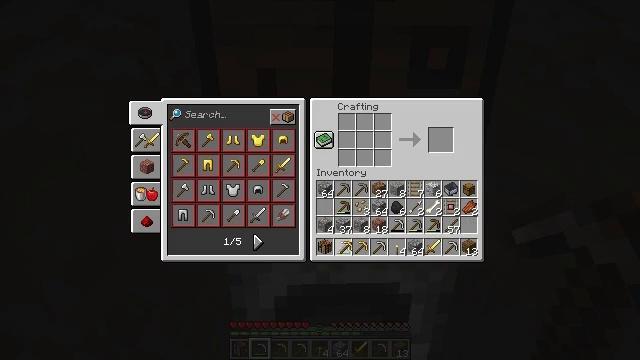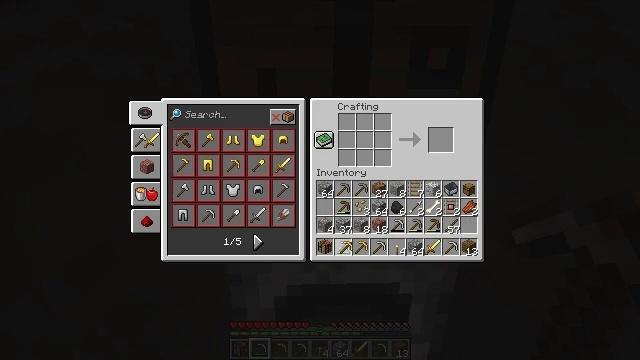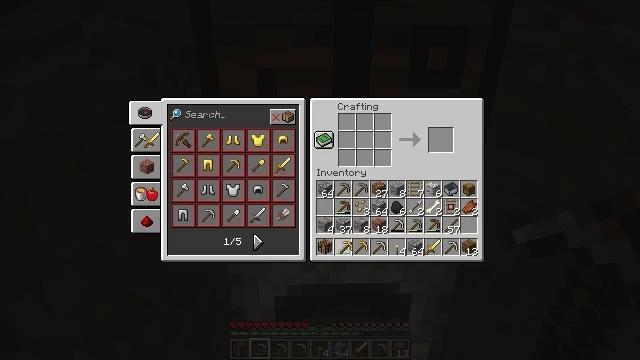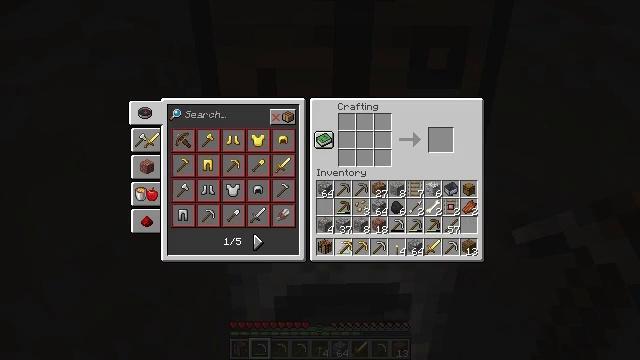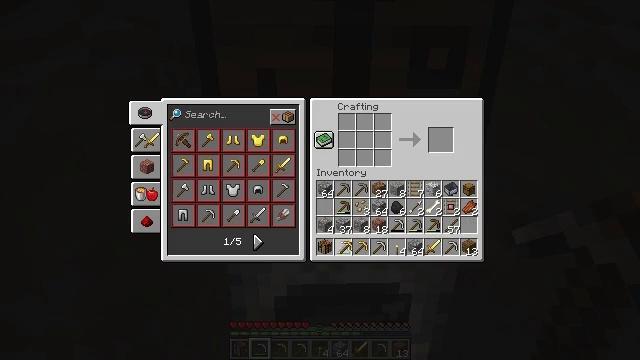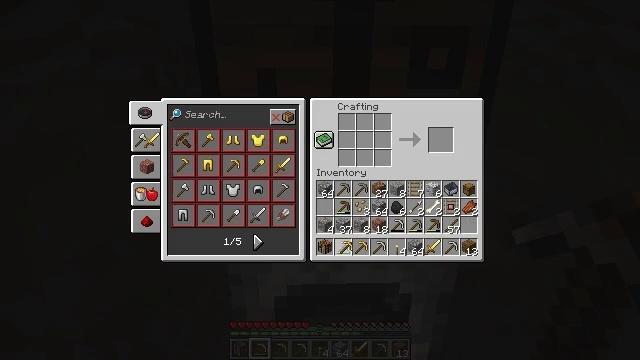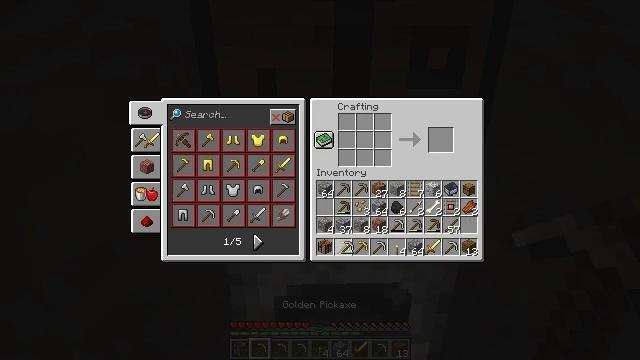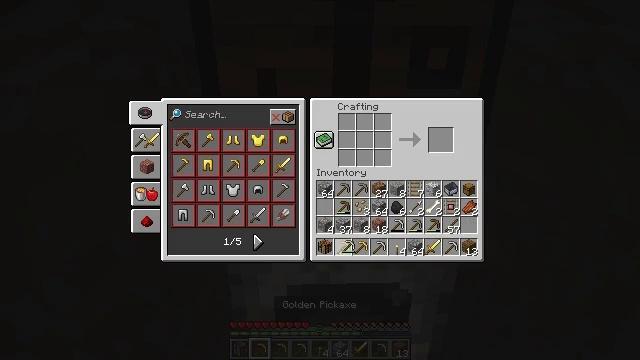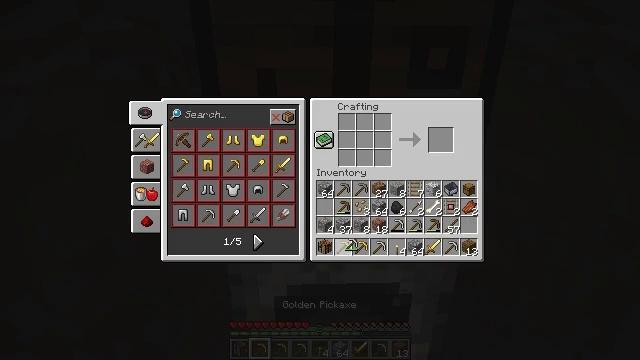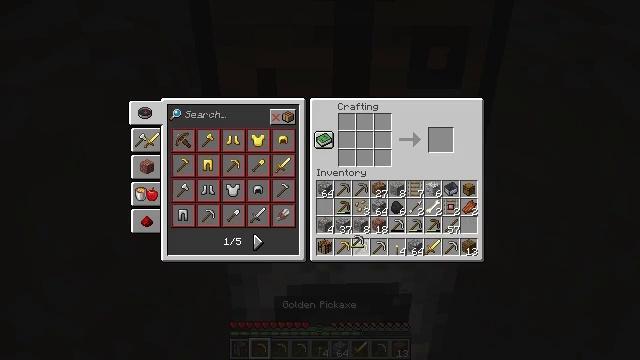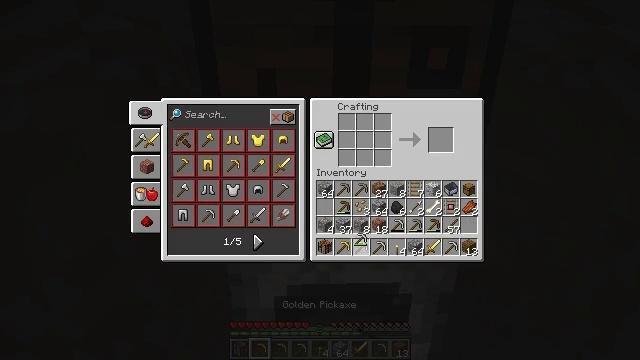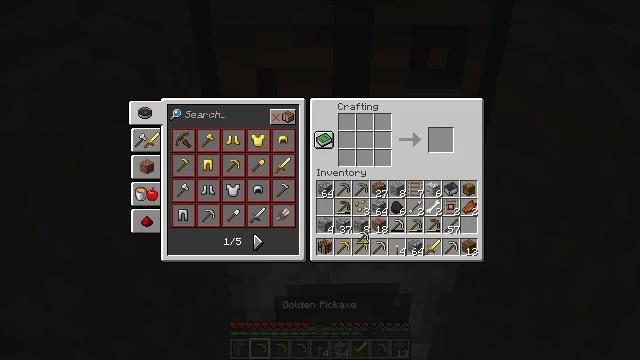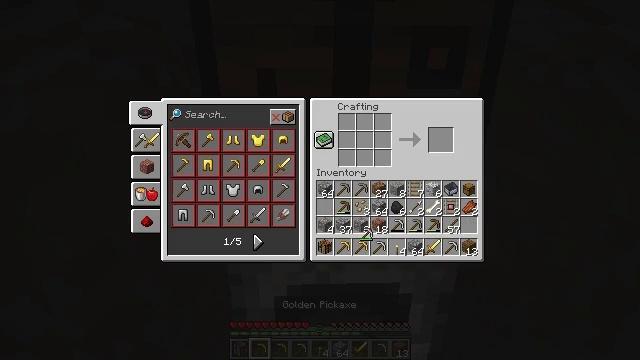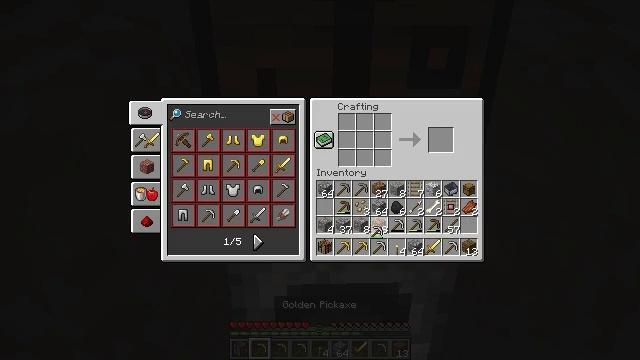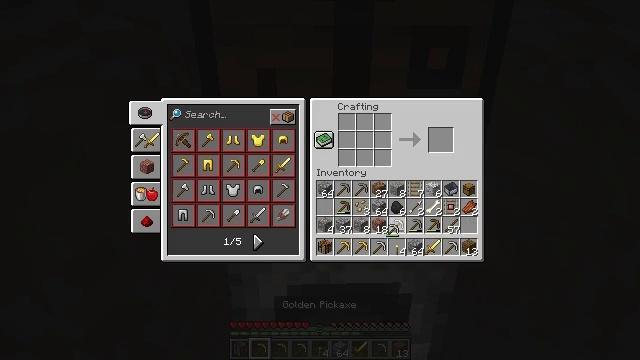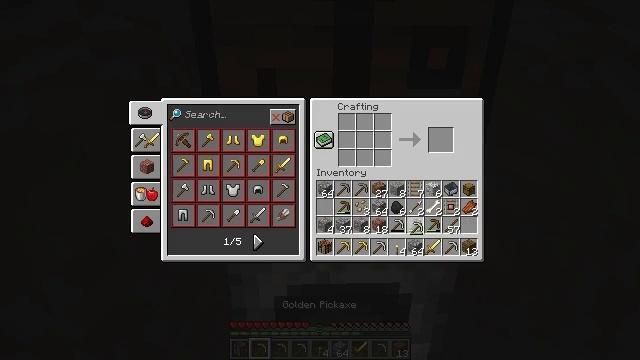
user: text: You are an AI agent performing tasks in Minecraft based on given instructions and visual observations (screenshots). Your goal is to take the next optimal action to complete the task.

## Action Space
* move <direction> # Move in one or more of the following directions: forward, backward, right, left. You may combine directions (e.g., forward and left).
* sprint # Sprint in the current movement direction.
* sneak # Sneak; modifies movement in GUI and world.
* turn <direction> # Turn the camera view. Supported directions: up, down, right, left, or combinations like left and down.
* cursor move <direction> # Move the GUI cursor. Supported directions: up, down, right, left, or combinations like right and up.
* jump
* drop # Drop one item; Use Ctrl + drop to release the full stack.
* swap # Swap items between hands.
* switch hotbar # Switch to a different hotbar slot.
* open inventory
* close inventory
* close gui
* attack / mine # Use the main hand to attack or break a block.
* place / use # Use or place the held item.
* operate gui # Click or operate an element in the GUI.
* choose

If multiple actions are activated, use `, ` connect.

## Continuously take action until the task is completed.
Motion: motion action
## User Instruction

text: Attack the crafting table to break it.
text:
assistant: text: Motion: no_op
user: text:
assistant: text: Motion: no_op
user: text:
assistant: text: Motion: operate gui
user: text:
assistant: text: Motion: operate gui
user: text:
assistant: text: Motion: operate gui
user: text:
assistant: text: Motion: no_op
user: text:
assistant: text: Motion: no_op
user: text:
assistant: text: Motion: no_op
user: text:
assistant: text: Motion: no_op
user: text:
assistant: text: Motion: no_op
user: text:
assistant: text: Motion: no_op
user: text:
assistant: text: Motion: no_op
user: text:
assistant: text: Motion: cursor move right
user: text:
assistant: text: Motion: cursor move right
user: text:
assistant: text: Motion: cursor move right
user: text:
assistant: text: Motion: cursor move right
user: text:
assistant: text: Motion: cursor move right
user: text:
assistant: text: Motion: no_op
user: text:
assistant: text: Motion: no_op
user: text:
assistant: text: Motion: no_op
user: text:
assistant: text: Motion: no_op
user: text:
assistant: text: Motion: no_op
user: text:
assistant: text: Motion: no_op
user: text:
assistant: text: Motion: no_op
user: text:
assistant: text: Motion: no_op
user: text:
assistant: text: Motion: no_op
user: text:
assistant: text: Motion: no_op
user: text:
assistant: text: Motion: no_op
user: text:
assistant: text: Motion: no_op
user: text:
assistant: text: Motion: no_op